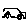
Label: car